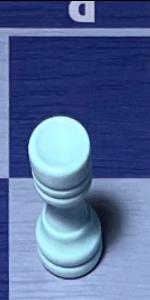
Label: Rook_White